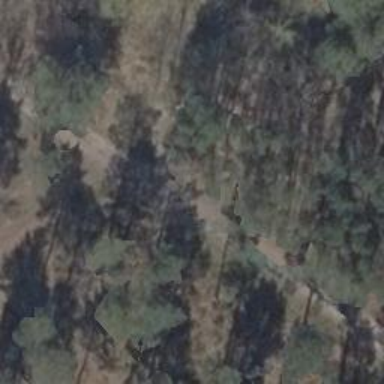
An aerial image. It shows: Sandy track road with grade3 tracktype.